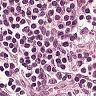
Metastatic tissue present: no